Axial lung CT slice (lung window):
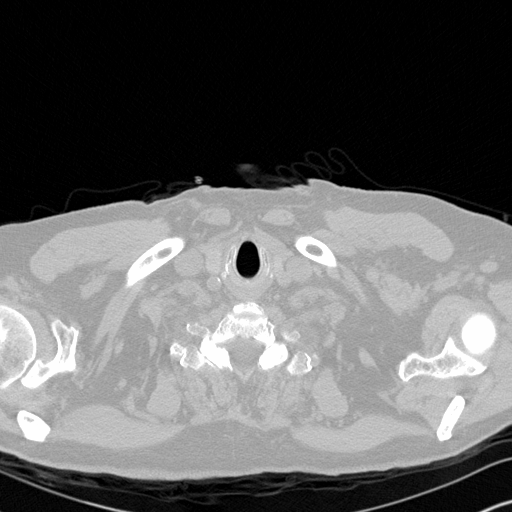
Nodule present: no